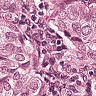
Metastatic tissue present: yes